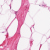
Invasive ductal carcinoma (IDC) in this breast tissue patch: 0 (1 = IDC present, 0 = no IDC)